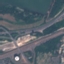
Land use / land cover: Highway